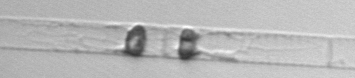
Label: Dactyliosolen_blavyanus